Question: I have six sub-reports and I would like to arrange them as shown below.
The idea is to show the top one in first page and last two in the second page. When I tried, each report appeared in individual page. Putting first 2 reports ( side by side) in a rectangle and inserting page break after also did not work.
Each sub reports were generated using matrix.
Any suggestion would be greatly appreciated. Thank you

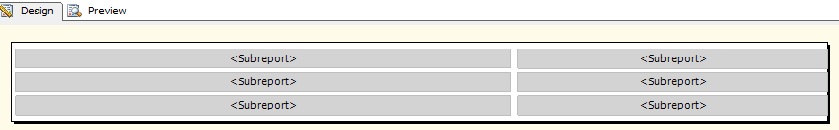
Answer: You would need to put the reports inside of a 'Rectangle' object and limit page break scope there. So if you want the last two only on a new page, put just those two inside a rectangle. Go into the rectangle's properties and set a page break.